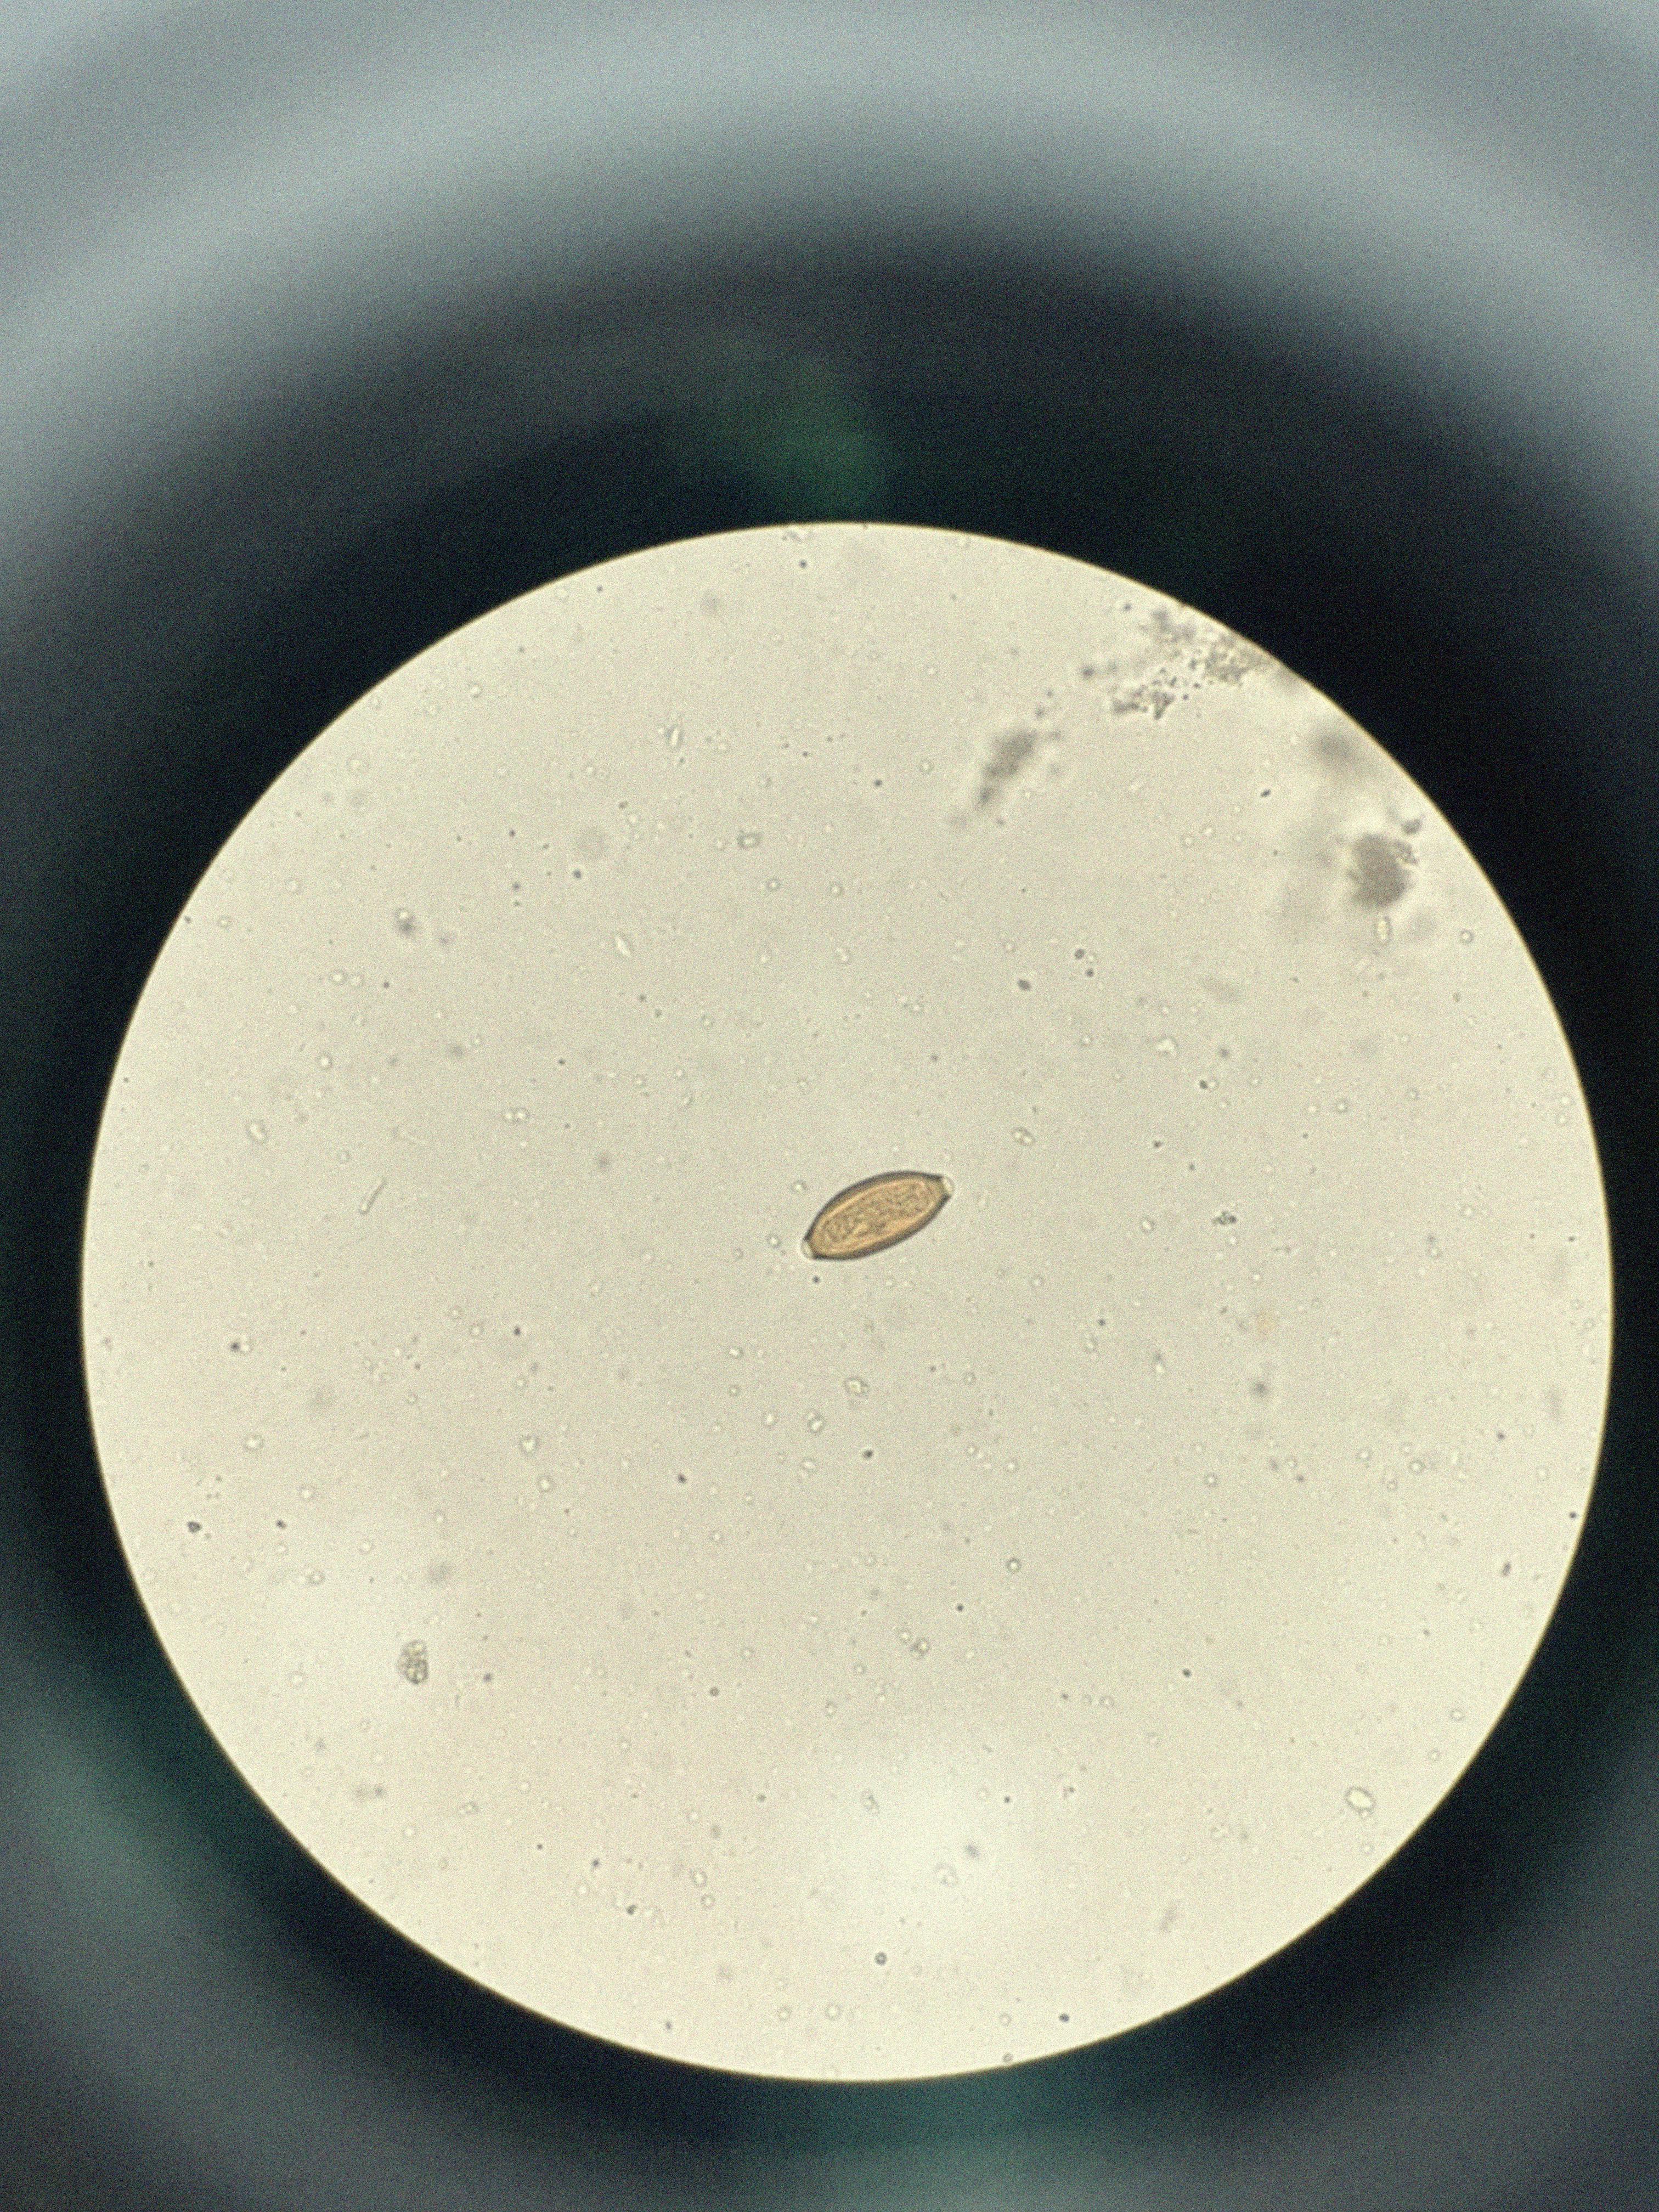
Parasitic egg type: Trichuris trichiura